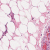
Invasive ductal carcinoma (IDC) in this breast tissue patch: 0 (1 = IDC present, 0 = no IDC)